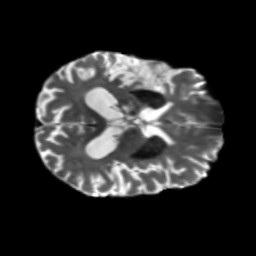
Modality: T2w
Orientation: axial
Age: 71
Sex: male
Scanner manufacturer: siemens
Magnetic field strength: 3 T
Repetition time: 5.47 s
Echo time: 0.0854 s